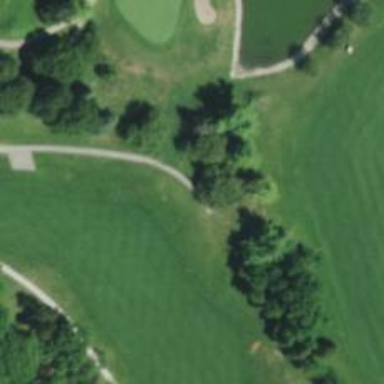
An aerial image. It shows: Golf hole.